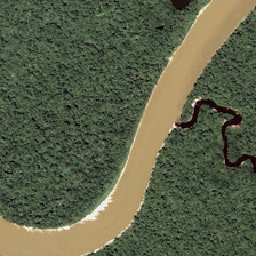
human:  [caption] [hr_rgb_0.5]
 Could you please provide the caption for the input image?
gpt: This is a crooked river with many trees.

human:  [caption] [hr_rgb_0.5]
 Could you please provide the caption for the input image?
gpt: This is a river with many trees.

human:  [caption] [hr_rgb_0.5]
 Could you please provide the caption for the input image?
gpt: This is a curved river with many trees.

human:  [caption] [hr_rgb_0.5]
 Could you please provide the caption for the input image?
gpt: the river is brown and the trees are green .

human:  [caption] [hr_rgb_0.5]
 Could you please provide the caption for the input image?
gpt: This is a CURVO River with many trees.